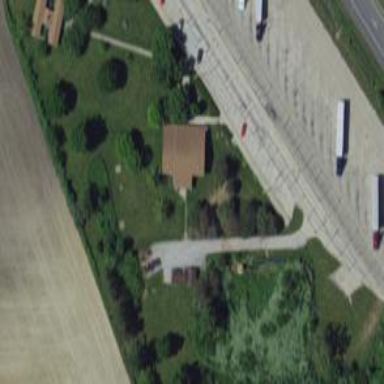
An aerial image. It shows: Rest area along the road.